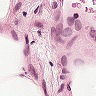
Metastatic tissue present: no